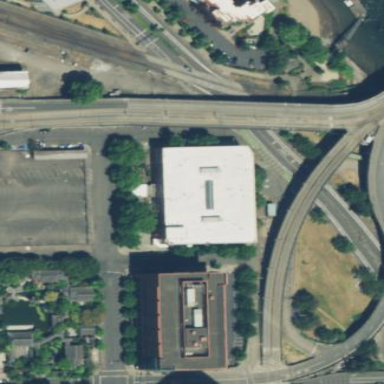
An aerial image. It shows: Government office building related to transportation.